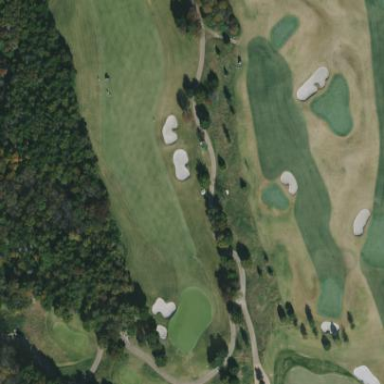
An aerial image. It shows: Golf fairway surrounded by grass.